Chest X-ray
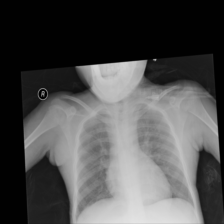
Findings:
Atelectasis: negative
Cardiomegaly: negative
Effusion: negative
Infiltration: negative
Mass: negative
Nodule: negative
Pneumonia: negative
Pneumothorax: negative
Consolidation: negative
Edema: negative
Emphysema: negative
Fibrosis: negative
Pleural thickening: negative
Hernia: negative